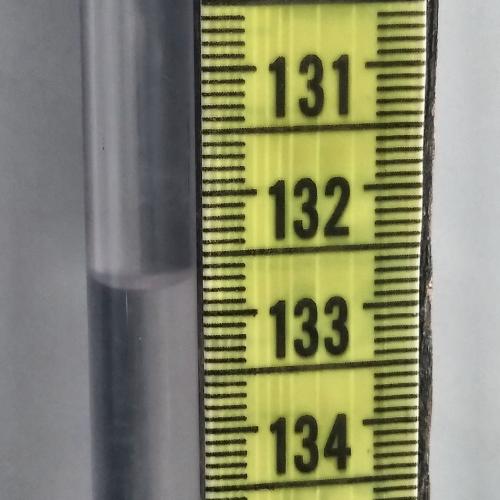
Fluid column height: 132.7 cm